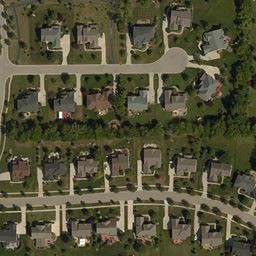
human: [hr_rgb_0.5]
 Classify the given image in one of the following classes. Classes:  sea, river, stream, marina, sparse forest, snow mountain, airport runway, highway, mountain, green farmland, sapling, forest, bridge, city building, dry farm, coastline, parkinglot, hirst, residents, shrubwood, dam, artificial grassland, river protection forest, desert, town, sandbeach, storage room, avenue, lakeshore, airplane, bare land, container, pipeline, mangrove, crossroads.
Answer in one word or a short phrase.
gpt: town